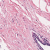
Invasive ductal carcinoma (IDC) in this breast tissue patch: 0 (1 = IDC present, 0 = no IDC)